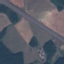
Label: Highway